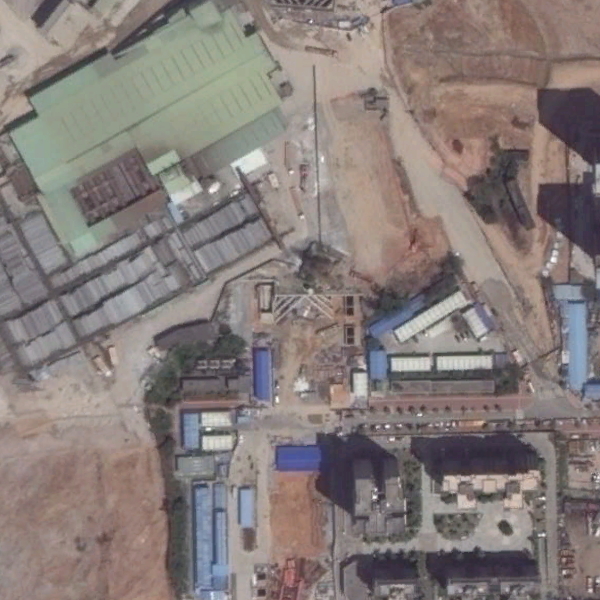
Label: Industrial